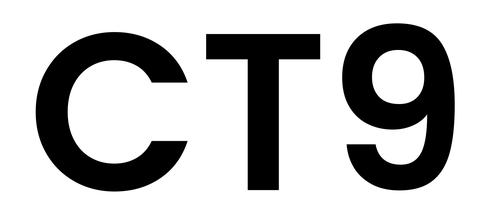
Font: Poppins-SemiBold